Aerial crown-view tile of a tropical tree (Barro Colorado Island, Panama), acquired 20250317:
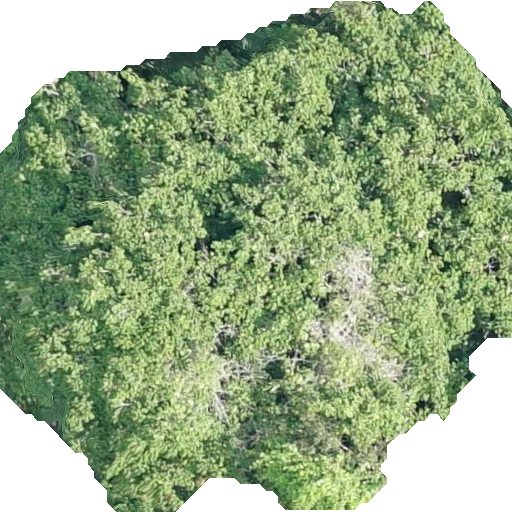
Species: Sterculia apetala
GBIF accepted scientific name: Sterculia apetala
Crown area: 336.144 m²